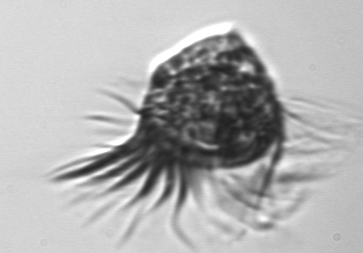
Label: Pelagostrobilidium